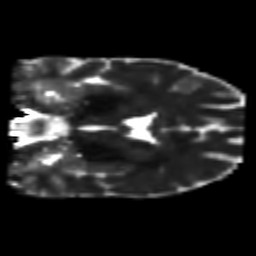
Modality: T2w
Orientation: coronal
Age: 36
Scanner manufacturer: philips
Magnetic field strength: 3 T
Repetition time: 7.766 s
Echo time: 0.1224 s